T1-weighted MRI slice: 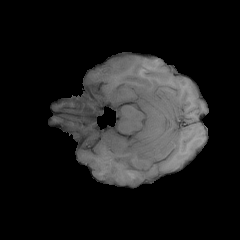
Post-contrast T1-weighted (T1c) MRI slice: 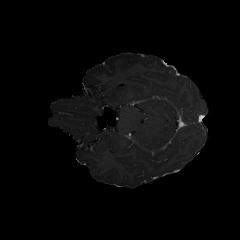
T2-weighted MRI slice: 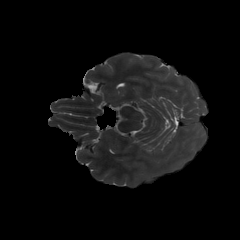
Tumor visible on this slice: no